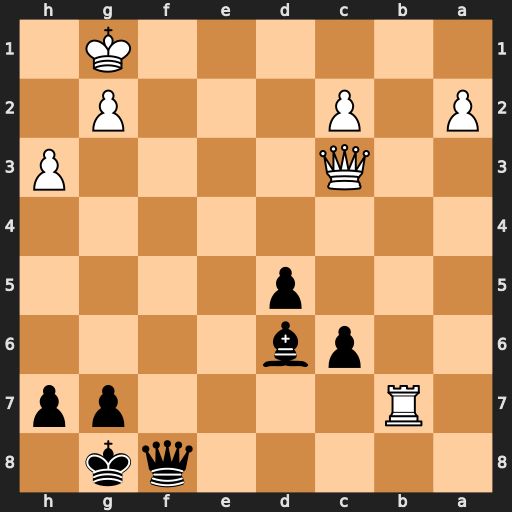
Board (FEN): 5qk1/1R4pp/2pb4/3p4/8/2Q4P/P1P3P1/6K1
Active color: b
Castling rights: -
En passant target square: -
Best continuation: Bc5+ Kh2 Qf4+ Qg3 Bg1+ Kxg1 Qxg3